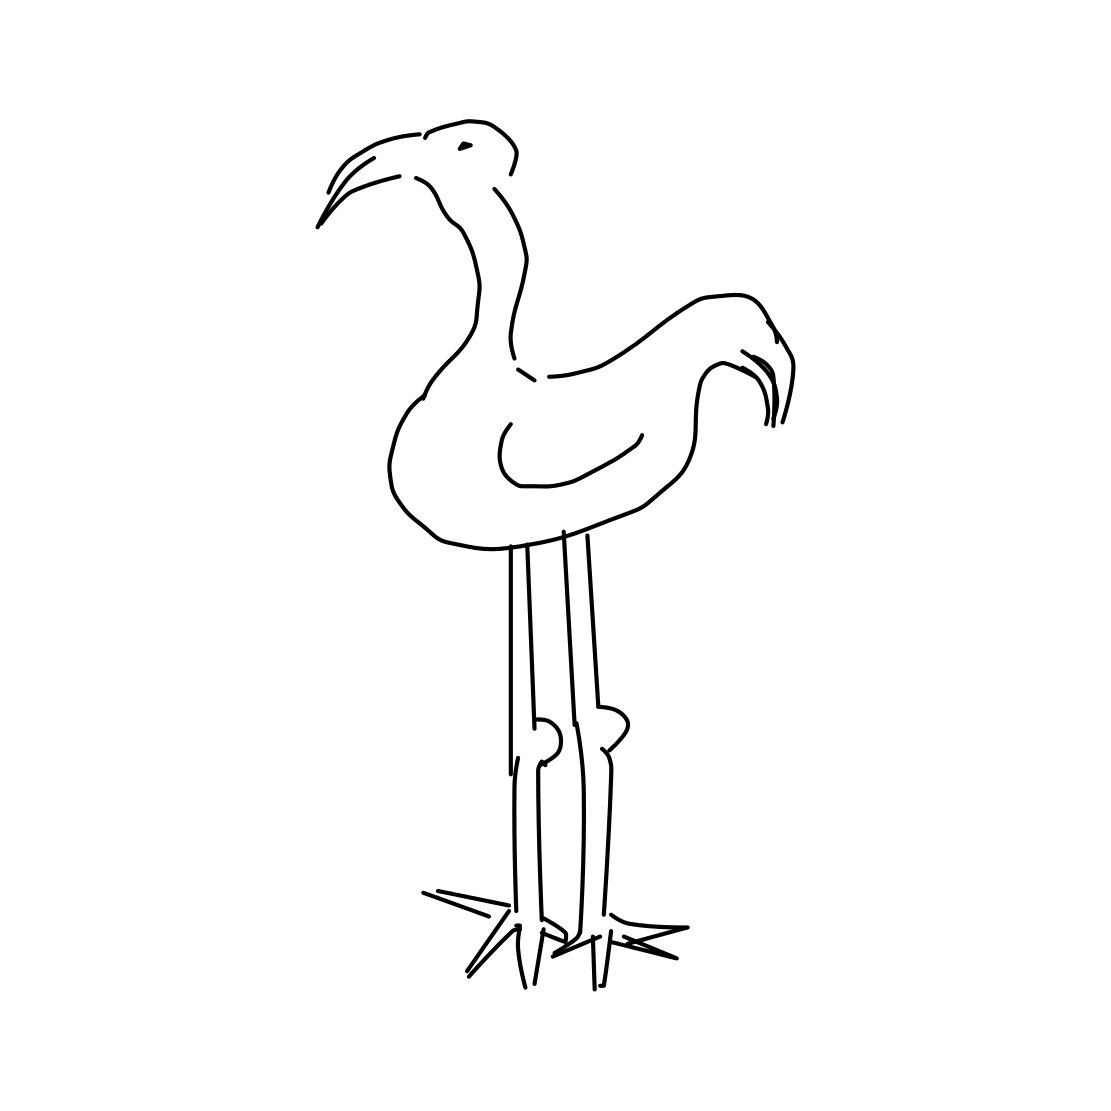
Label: standing bird